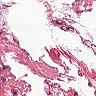
Metastatic tissue present: no